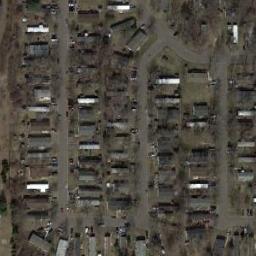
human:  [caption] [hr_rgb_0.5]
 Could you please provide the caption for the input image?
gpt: There are many buildings in the mobile home park .

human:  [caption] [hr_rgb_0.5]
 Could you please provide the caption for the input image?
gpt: There are a row of colorful mobile homes on both sides of the road .

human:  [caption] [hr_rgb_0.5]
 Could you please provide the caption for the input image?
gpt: The dense mobile home park has lots of neatly arranged mobile homes and some bare trees and some roads go through the mobile home park .

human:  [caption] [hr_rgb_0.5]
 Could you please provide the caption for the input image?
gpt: The mobile home park is on the bare land next to the road .

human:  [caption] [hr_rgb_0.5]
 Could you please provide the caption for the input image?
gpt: There are many brown buildings and some white buildings in the mobile home park .